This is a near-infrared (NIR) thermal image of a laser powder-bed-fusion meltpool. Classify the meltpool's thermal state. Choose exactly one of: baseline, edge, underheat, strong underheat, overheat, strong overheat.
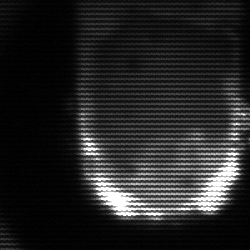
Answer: baseline